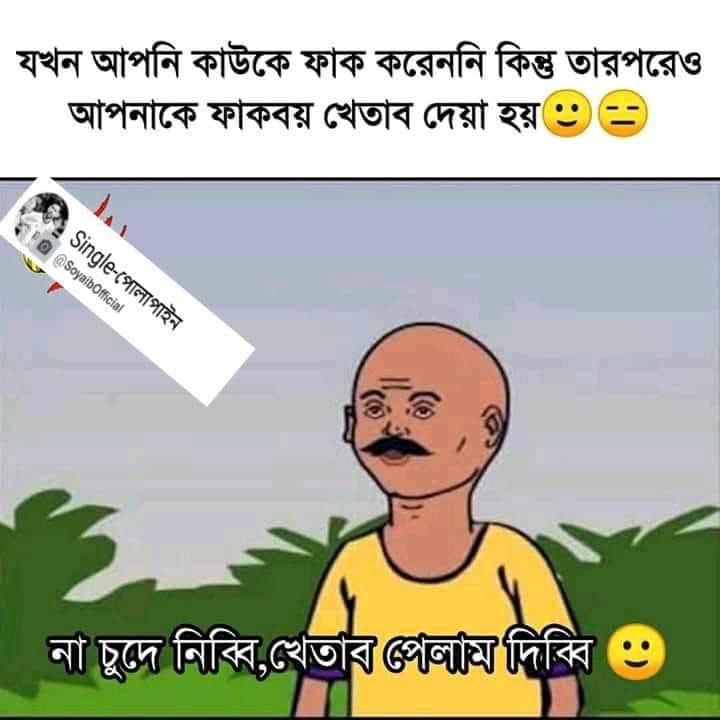
Caption: যখন আপনি কাউকে ফাক করেননি কিন্তু তারপরেও আপনাকে ফাকবয় খেতাব দেয়া হয়      না চুদে নিব্বি, খেতাব পেলাম দিব্বি
Label: non-hate